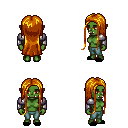
a pixel art fantasy rpg character, female body template, orc, green skin, steel arm armor, teal pants, dark blonde extra-long hairstyle, black slippers, four views (front, back, left, right), 2x2 character sprite sheet, small pixel art, hard edges, no anti-aliasing